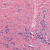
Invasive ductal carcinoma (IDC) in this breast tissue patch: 1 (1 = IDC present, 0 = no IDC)